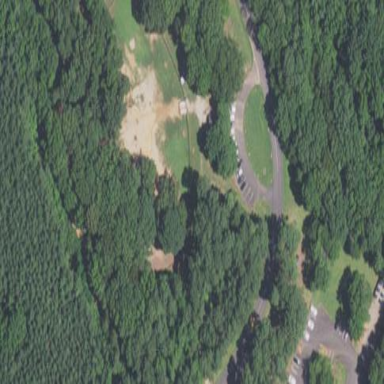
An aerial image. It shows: Dog park for leisure land.